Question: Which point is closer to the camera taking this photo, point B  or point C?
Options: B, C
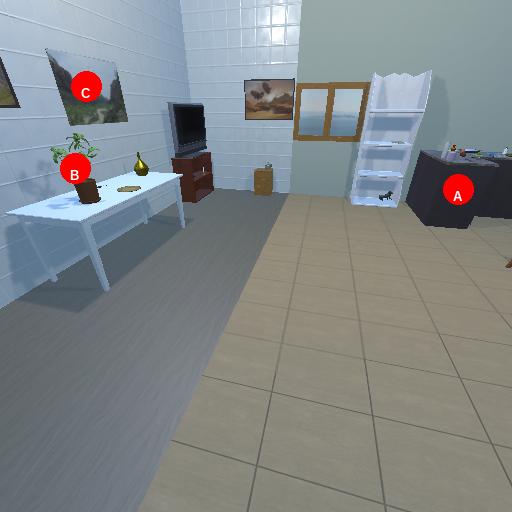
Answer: B